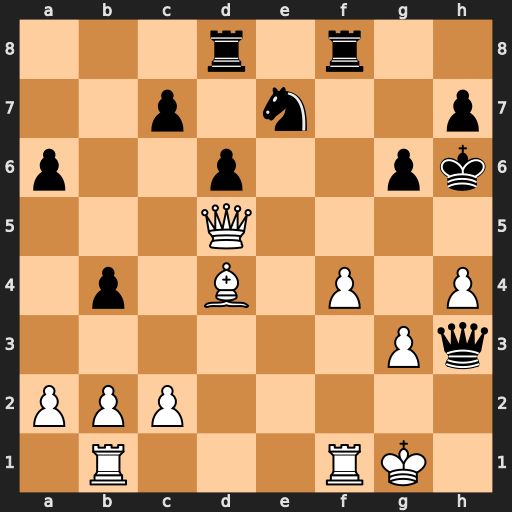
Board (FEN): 3r1r2/2p1n2p/p2p2pk/3Q4/1p1B1P1P/6Pq/PPP5/1R3RK1
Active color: w
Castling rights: -
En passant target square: -
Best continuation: Qg5#